This wavelet scalogram was computed from a rotor test-rig vibration snapshot. Classify the rotor condition as one of: normal, misalignment, unbalance, looseness.
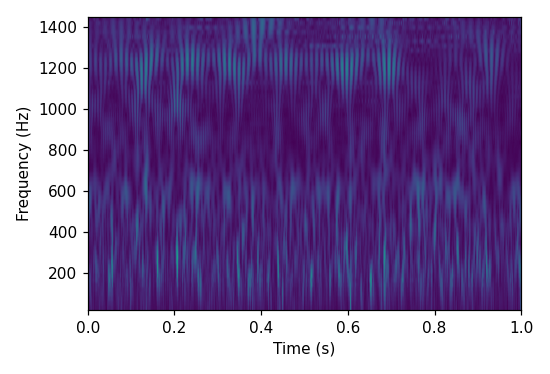
Answer: misalignment